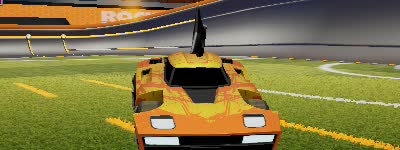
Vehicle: breakout